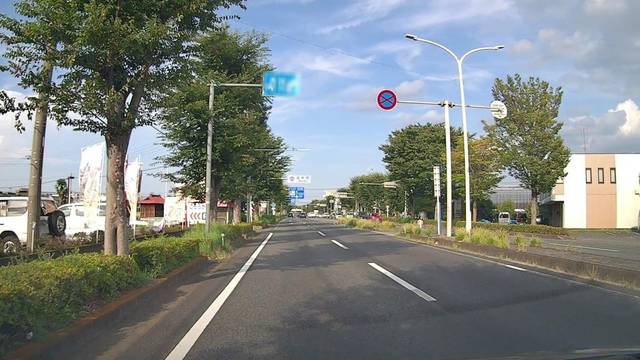
Region: Japan
Coordinates: 35.848, 139.578